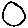
Label: circle